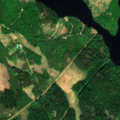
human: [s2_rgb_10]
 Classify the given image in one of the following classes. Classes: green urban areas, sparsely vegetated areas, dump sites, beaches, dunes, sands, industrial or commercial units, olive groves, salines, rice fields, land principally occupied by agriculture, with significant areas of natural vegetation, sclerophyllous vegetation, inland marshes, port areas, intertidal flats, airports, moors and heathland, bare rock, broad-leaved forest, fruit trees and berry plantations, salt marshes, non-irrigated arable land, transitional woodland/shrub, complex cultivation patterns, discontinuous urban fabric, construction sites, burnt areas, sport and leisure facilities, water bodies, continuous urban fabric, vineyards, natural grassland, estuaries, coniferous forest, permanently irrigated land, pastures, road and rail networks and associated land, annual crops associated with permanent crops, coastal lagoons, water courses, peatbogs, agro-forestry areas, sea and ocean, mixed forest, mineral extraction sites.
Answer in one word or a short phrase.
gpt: coniferous forest, mixed forest, water bodies